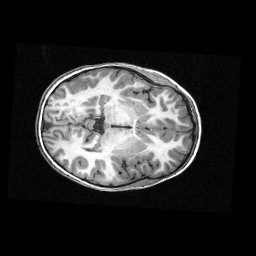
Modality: T1w
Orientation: axial
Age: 9
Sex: female
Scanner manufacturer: siemens
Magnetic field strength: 3 T
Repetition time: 2.3 s
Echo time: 0.00336 s